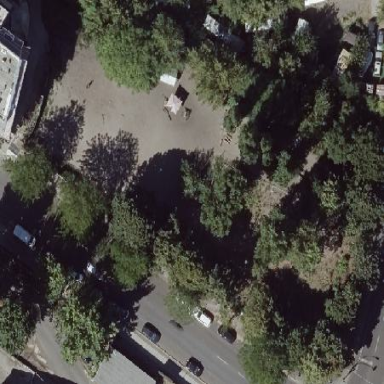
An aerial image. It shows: Dog park enclosed by fence.